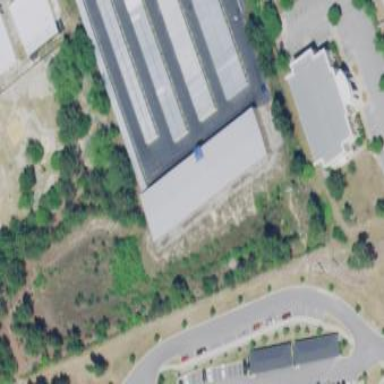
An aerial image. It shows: Warehouse.